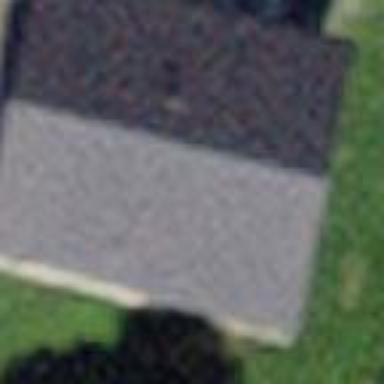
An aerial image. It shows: Simple house.